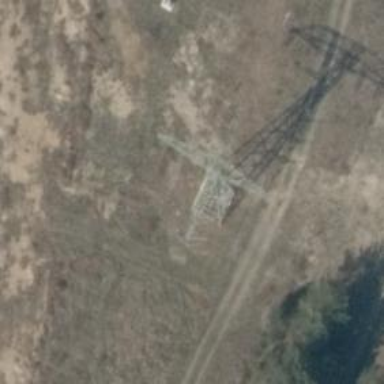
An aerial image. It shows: Power line in the image.